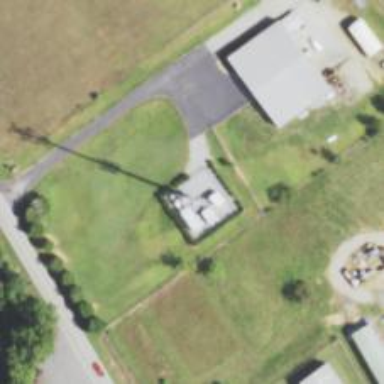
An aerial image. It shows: Man-made mast used for communication purposes.